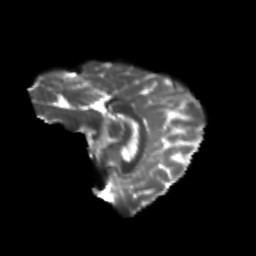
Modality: T2w
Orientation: sagittal
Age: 20
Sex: female
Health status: healthy
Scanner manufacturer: philips
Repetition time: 7.391 s
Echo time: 0.08599 s